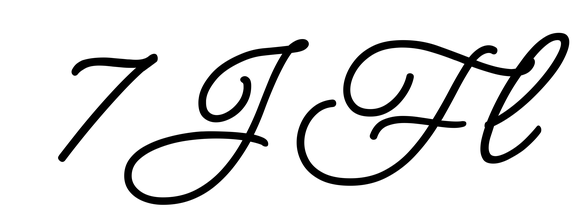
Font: MeowScript-Regular